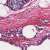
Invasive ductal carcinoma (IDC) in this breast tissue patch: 0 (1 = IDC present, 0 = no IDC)